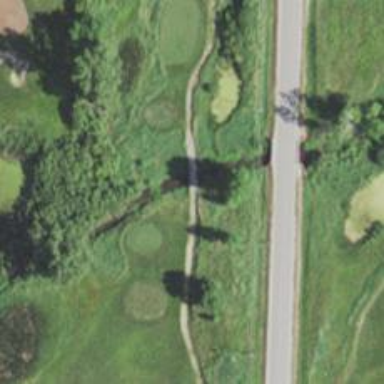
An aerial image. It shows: Service road on bridge for golf carts.